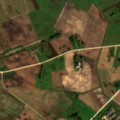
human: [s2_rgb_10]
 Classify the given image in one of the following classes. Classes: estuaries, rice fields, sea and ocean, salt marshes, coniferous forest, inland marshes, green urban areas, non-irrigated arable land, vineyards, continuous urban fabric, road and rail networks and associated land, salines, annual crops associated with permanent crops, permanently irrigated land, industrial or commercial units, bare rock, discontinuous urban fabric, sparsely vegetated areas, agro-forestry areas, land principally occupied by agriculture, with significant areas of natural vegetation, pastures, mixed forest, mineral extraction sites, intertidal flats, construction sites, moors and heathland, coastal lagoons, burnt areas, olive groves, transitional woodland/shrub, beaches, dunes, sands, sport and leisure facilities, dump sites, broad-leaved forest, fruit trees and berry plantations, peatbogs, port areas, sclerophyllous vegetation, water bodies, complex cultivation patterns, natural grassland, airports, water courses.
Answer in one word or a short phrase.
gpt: non-irrigated arable land, pastures, complex cultivation patterns